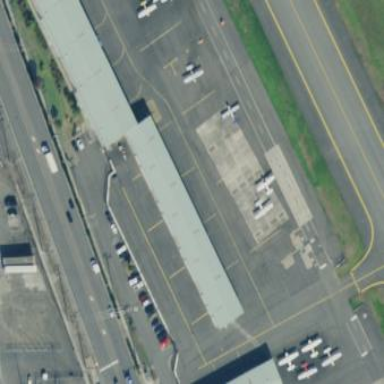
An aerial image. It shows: Hangar building at airport.